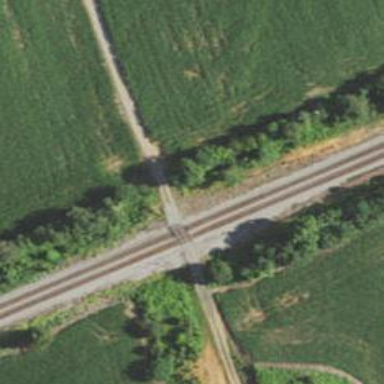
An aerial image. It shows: Level crossing along the railway.